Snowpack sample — Loveland Pass, Silver Plume, Colorado, USA (1/12/25, 11:40 AM MST)
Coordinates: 39.66, -105.88
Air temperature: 7 °F
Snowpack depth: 140 cm
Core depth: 10 cm
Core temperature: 41 °F
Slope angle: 11°, slope face: 30°
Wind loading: high
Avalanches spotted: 2
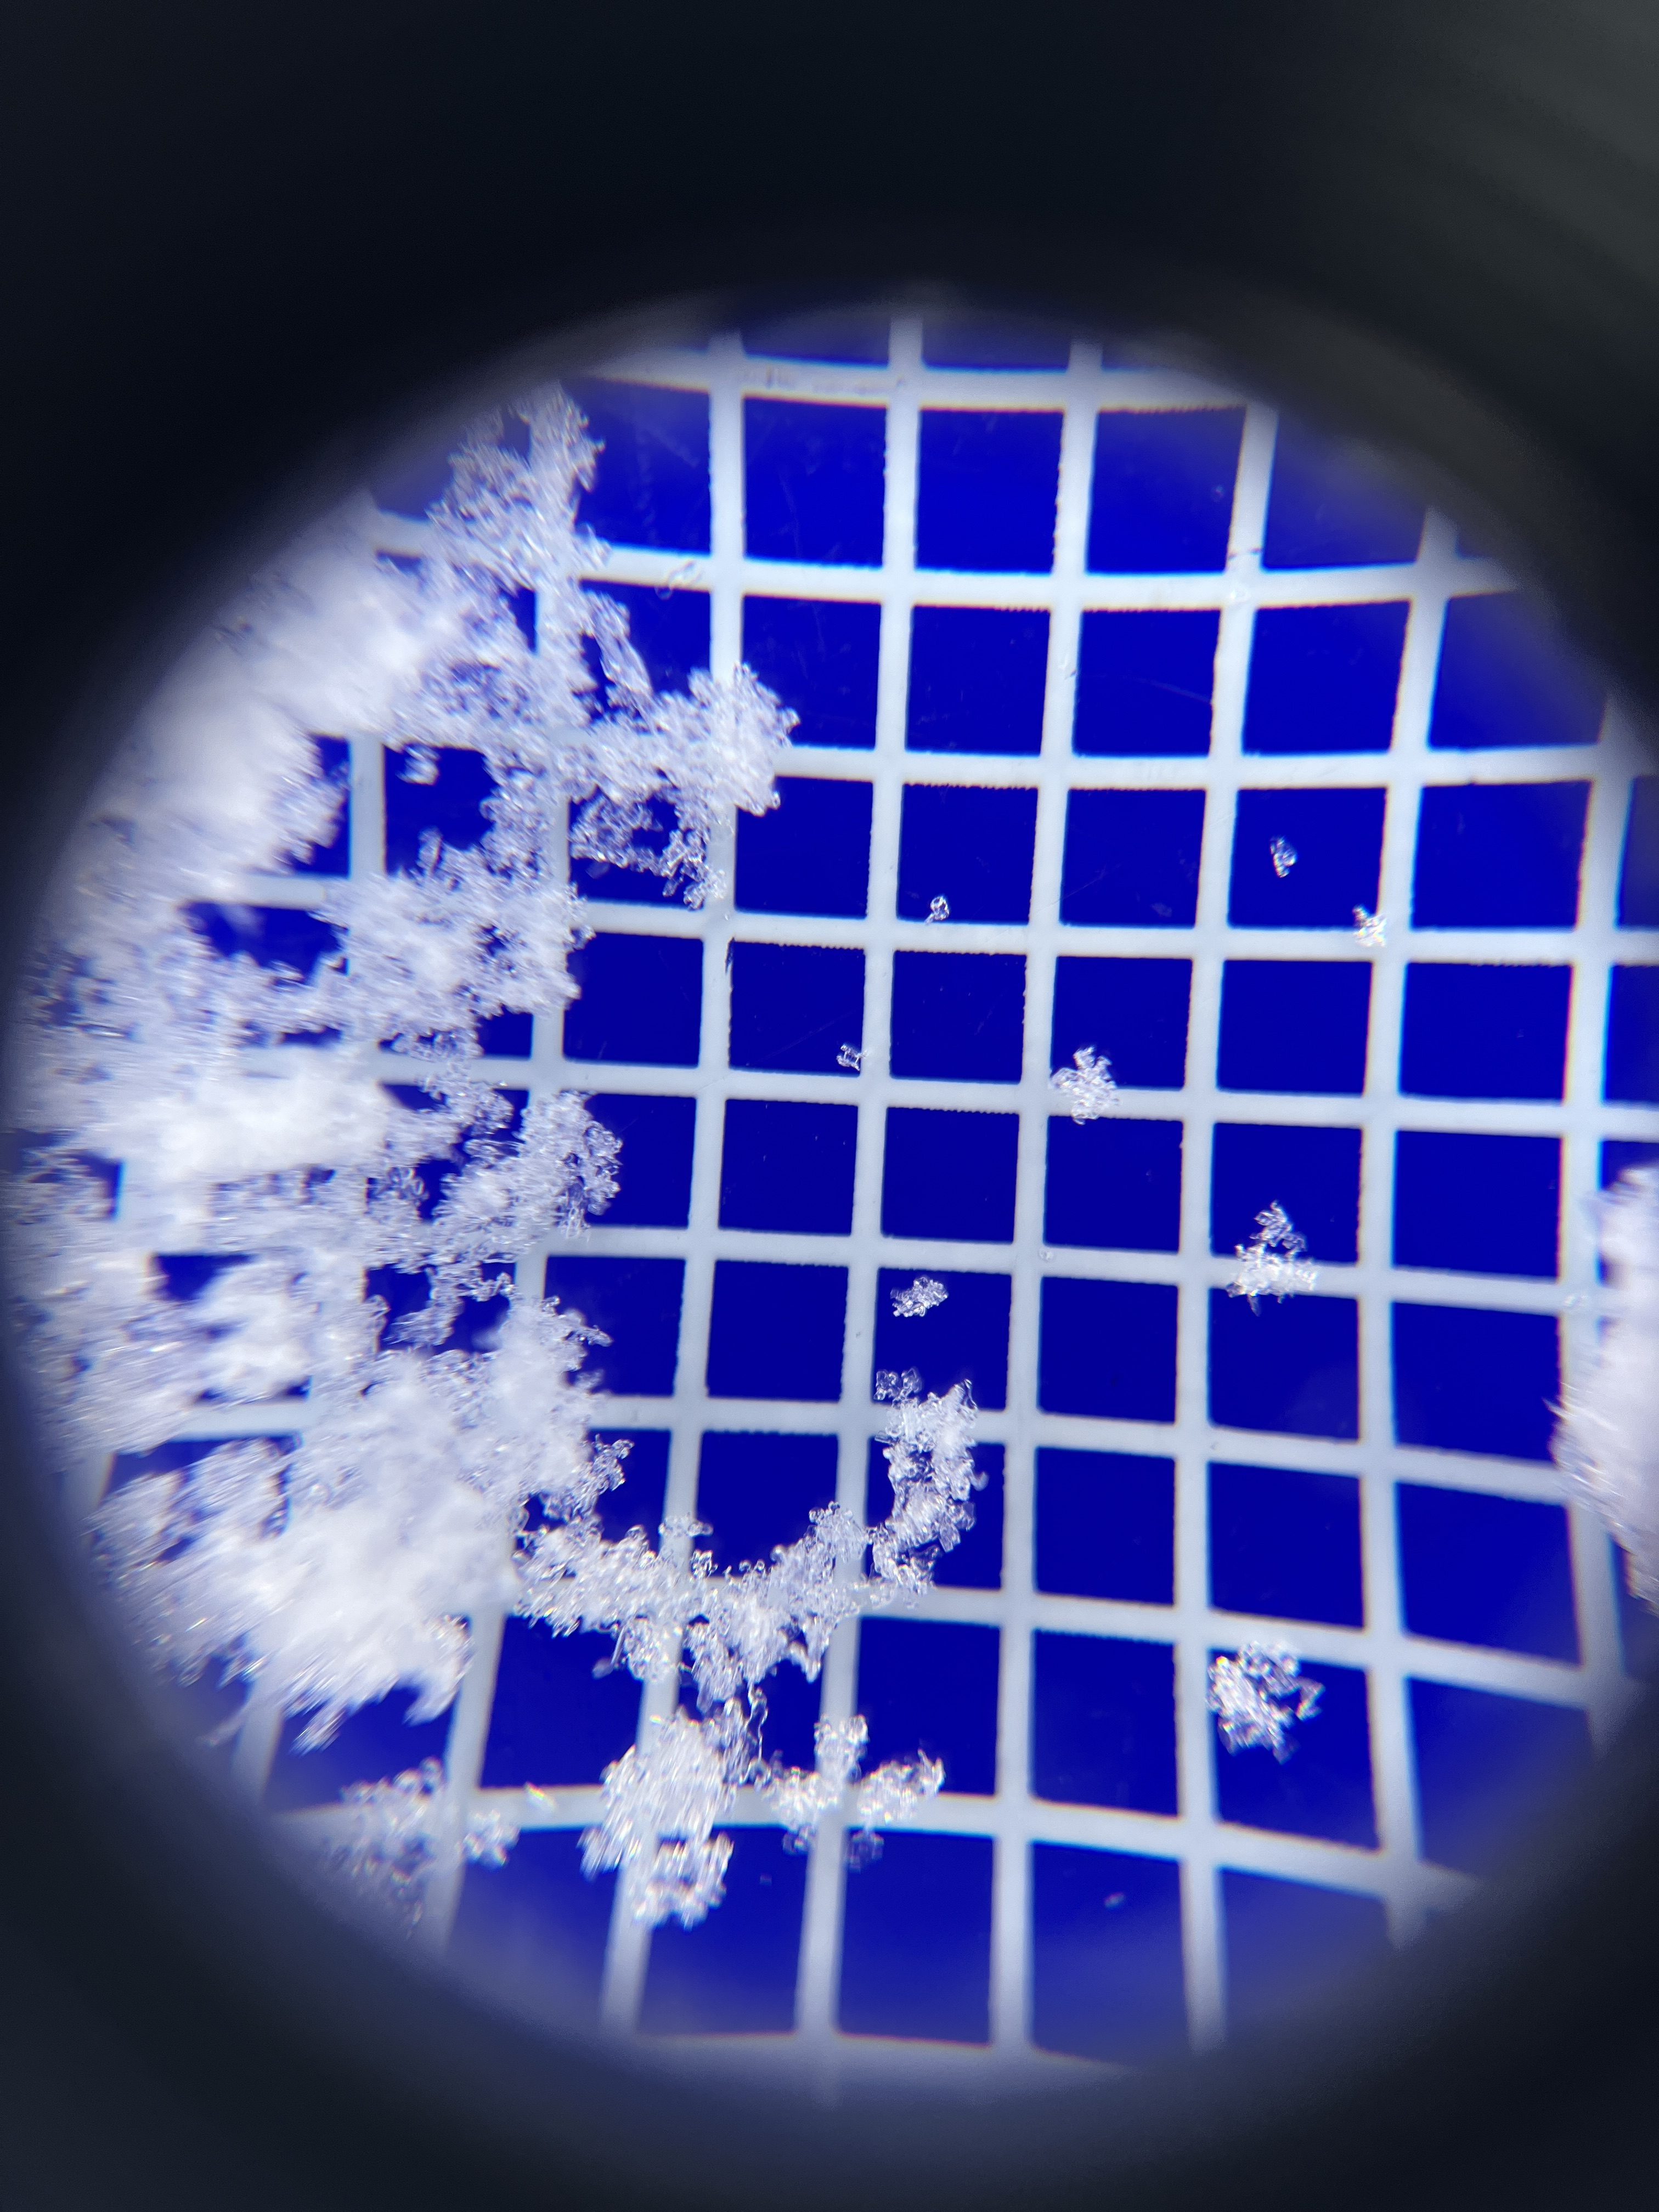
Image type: magnified_profile
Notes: Pilot using slightly modified coring method that took too large segment for snow profile picturing, advised not to use in higher level models. Two avalanche on south face nearby, partially cloudy with light snow in the last 24 hours. Lots of wind loading on eastern features.